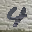
Label: 4